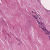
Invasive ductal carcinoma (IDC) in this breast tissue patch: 0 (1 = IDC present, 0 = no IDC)